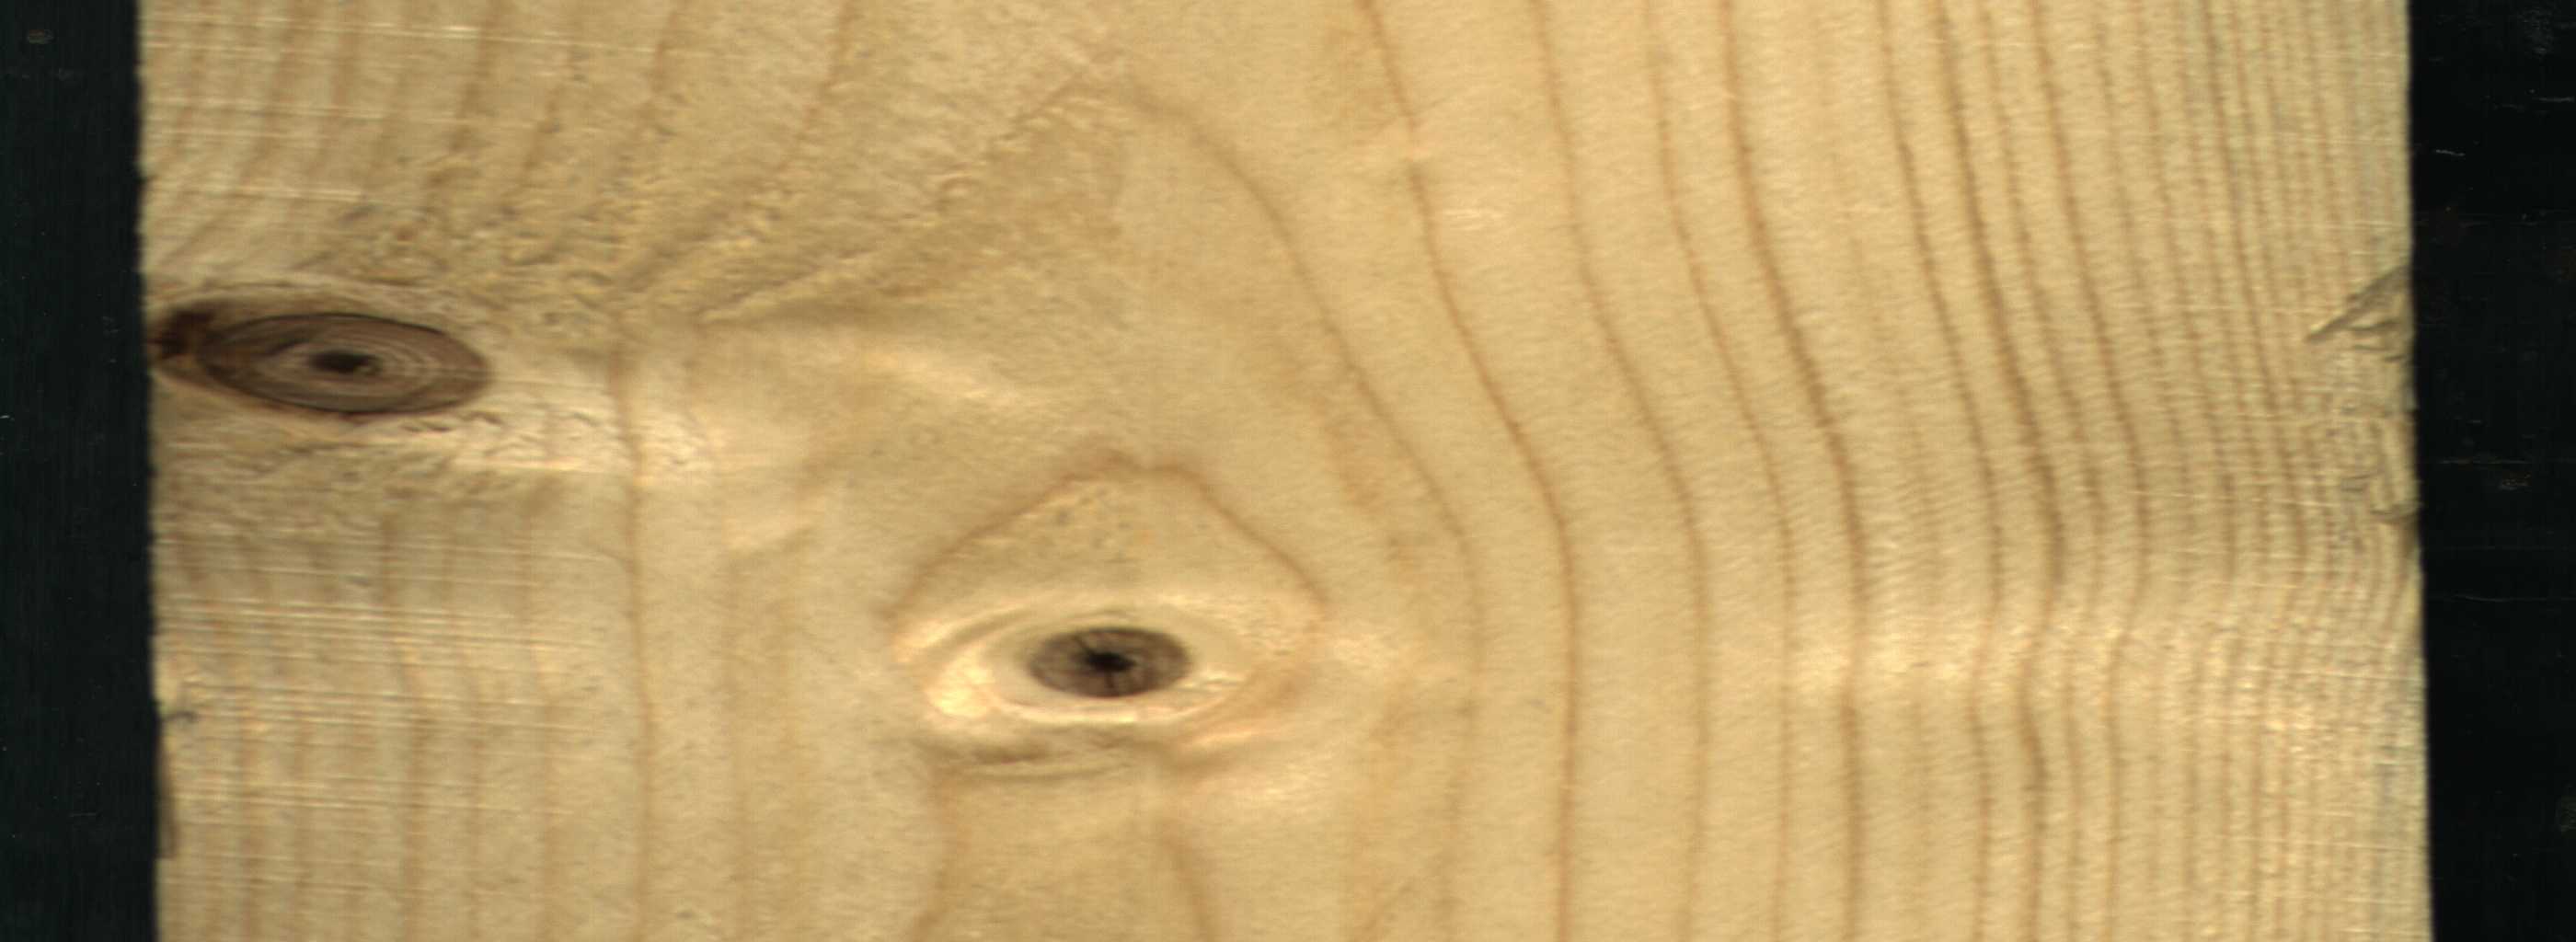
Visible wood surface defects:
Dead_Knot
Dead_Knot